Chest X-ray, PA view. Patient: 23 years old, sex F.
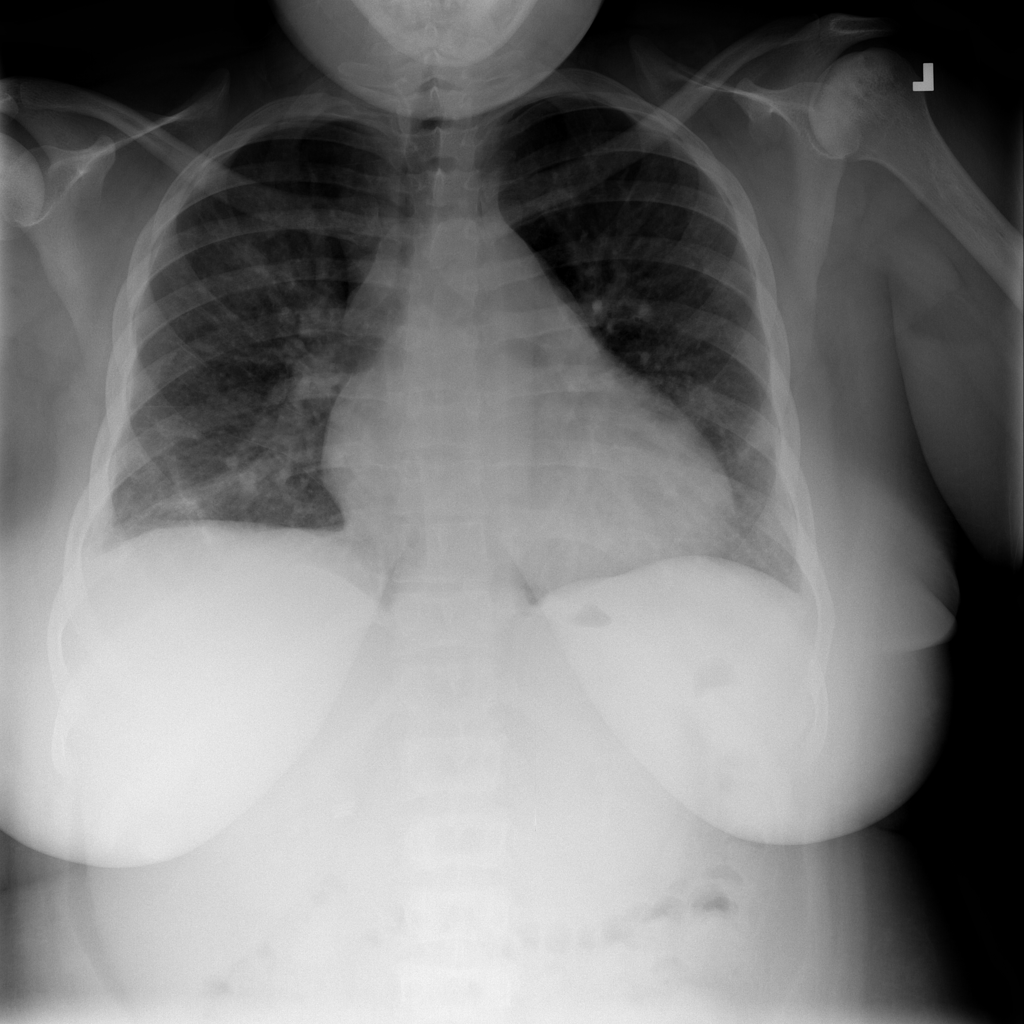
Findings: Cardiomegaly, Infiltration